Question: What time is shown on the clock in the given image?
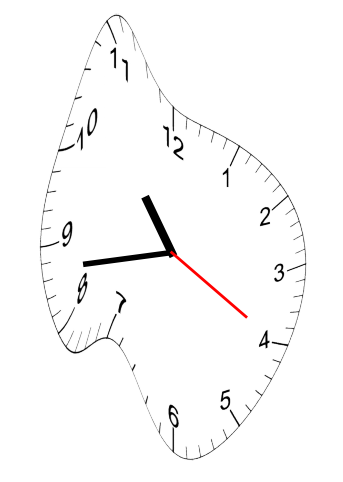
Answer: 10:43:20